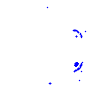
Particle: pion